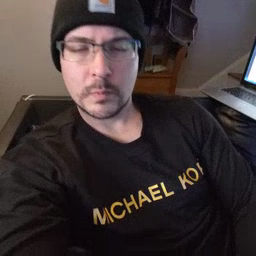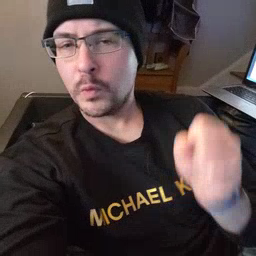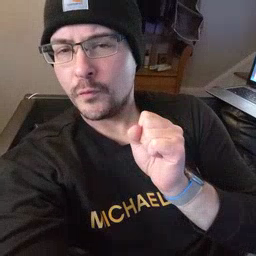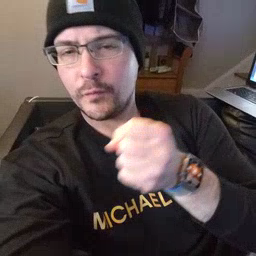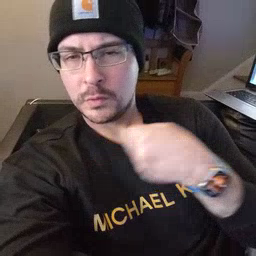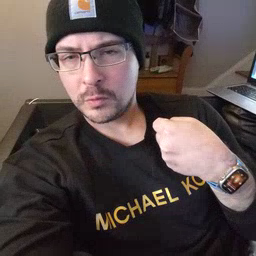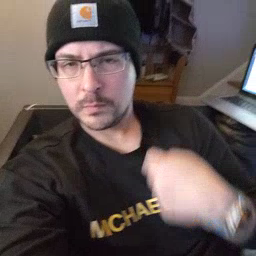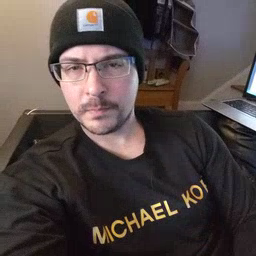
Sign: refrigerator